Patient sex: M
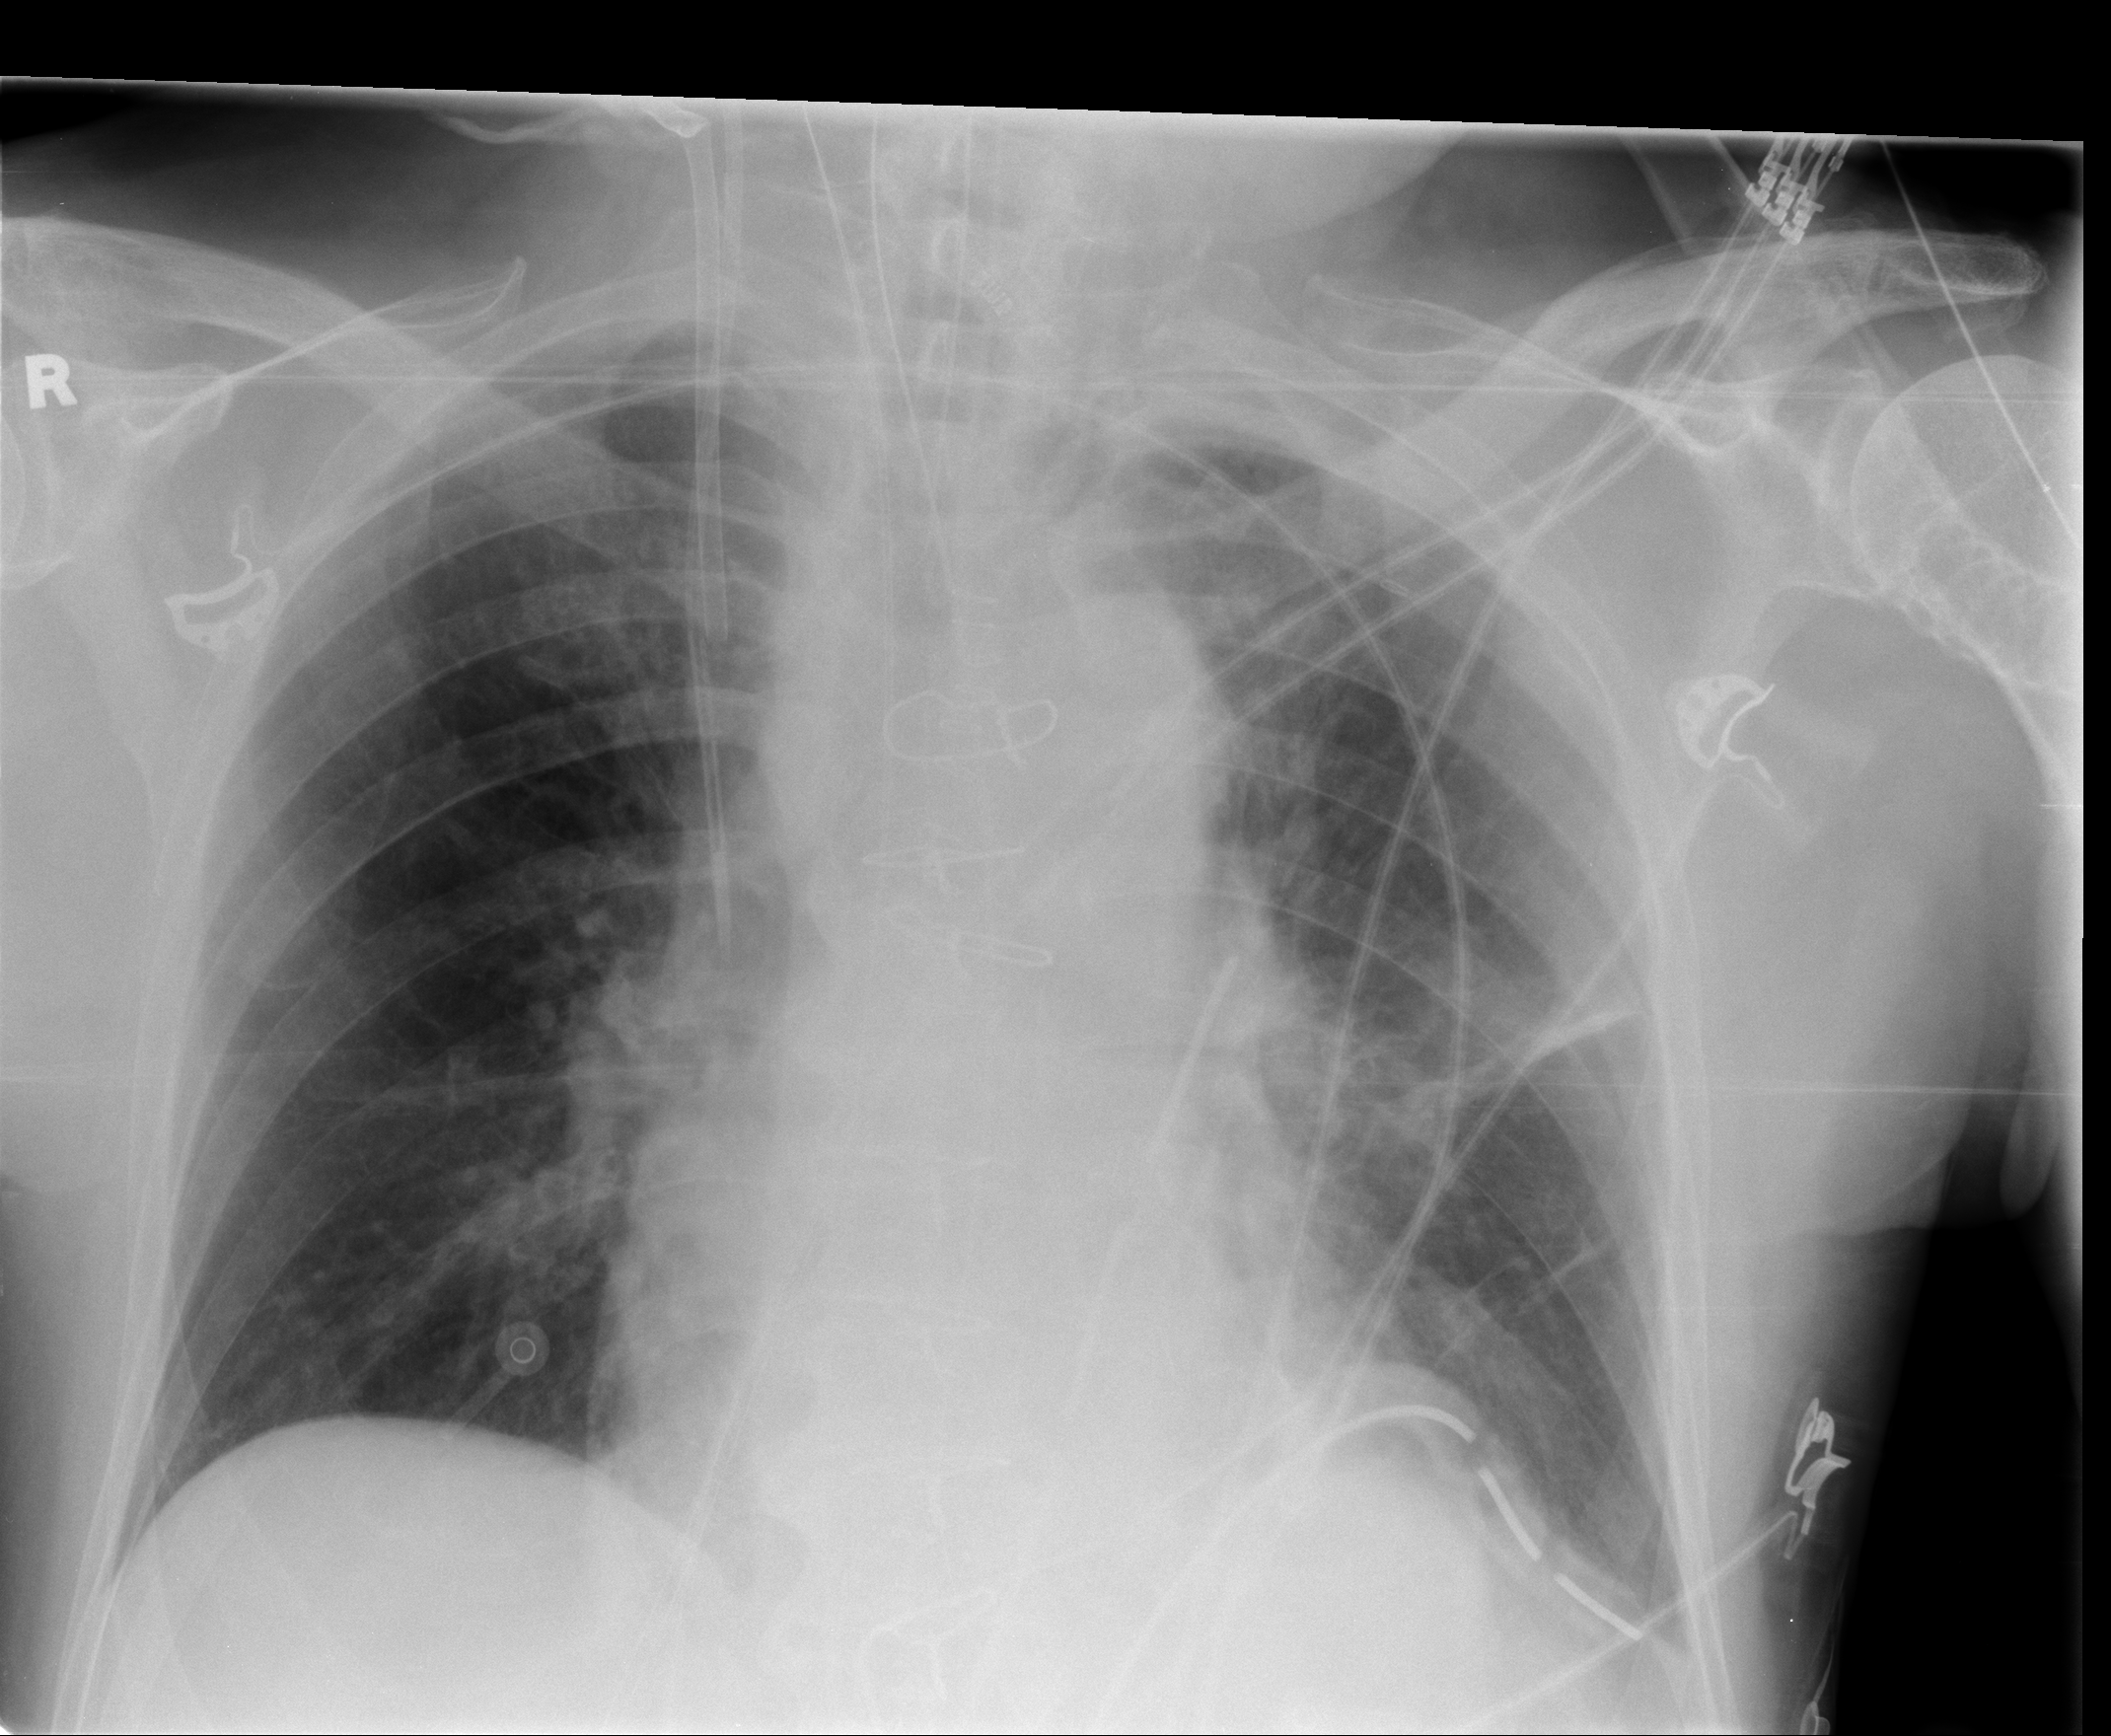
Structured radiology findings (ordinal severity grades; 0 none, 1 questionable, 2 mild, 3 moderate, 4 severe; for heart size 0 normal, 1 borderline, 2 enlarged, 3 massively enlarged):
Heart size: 1
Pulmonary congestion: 2
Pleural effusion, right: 0
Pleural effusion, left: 0
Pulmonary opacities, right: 0
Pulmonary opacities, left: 2
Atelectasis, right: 0
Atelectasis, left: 2